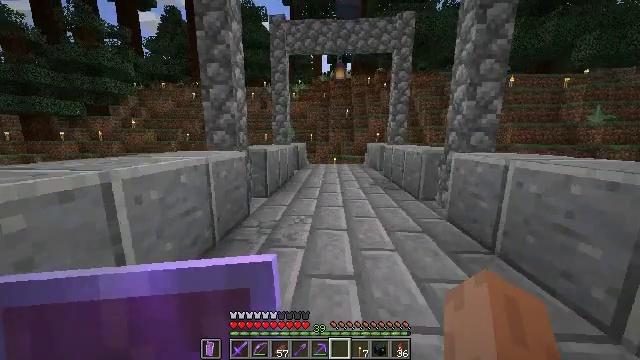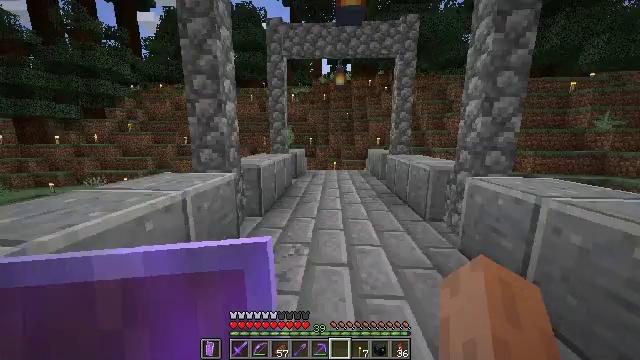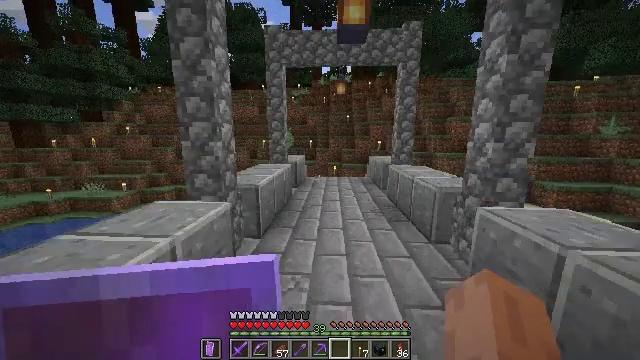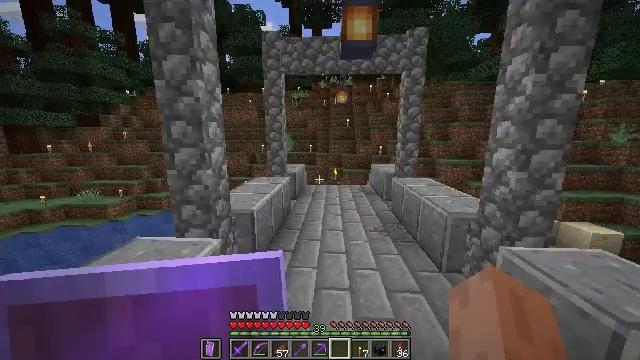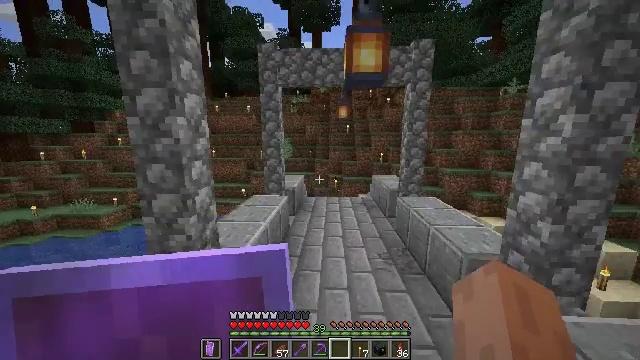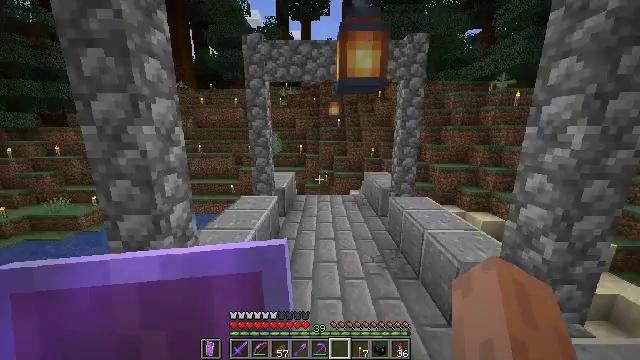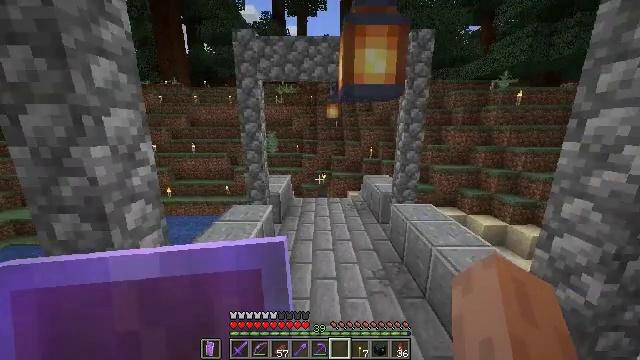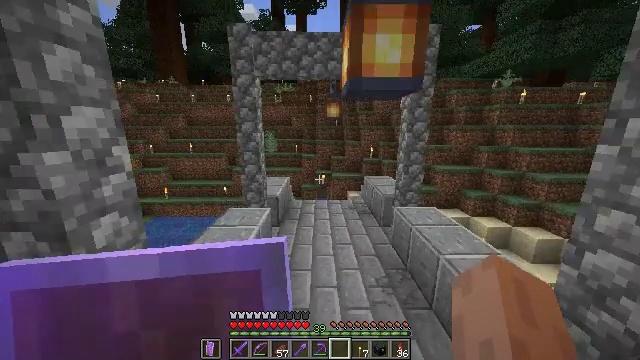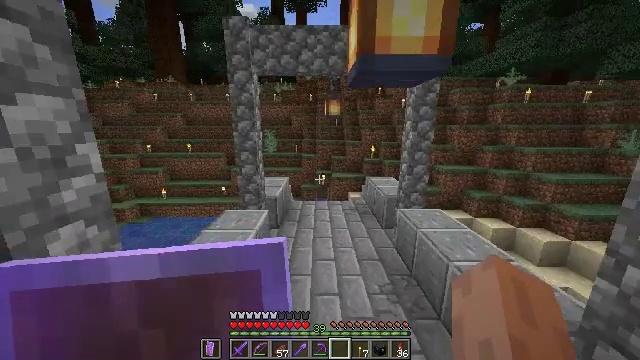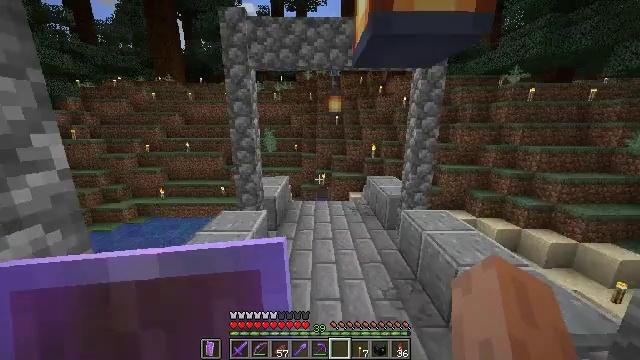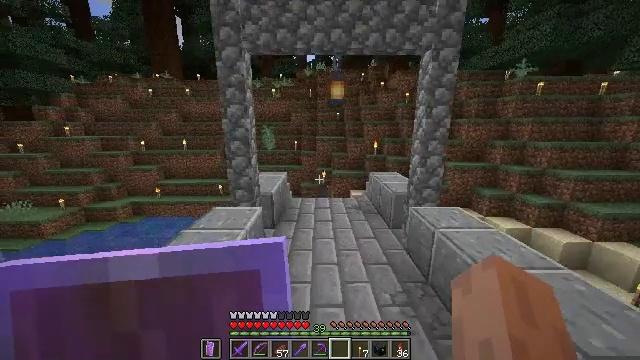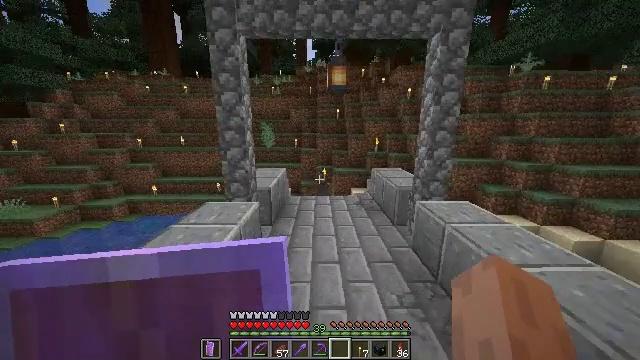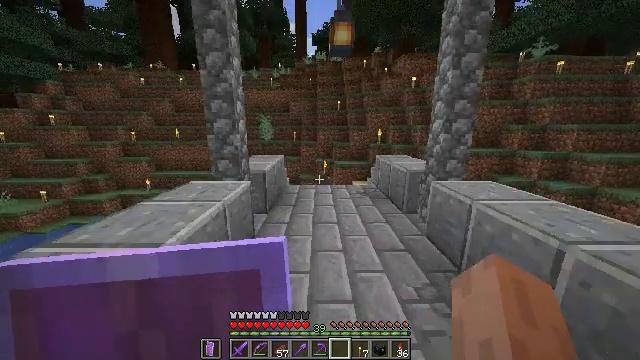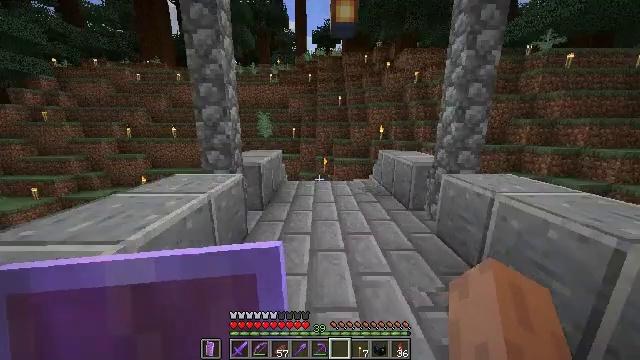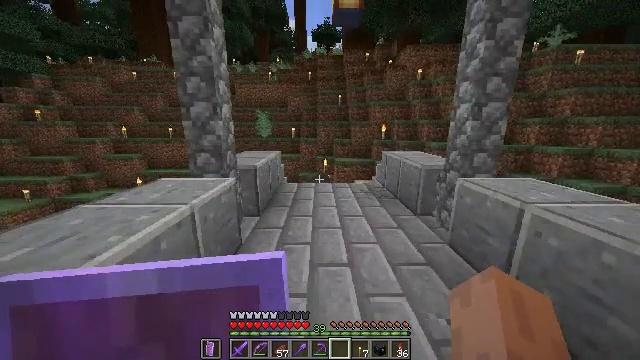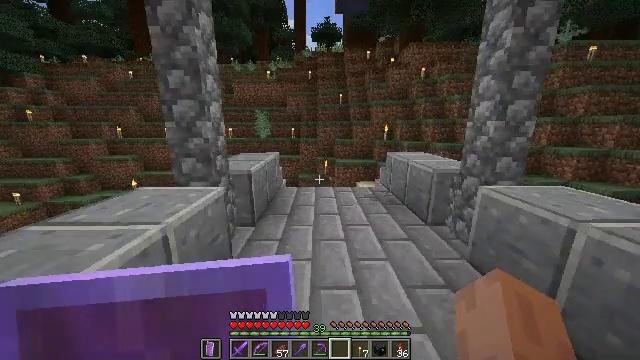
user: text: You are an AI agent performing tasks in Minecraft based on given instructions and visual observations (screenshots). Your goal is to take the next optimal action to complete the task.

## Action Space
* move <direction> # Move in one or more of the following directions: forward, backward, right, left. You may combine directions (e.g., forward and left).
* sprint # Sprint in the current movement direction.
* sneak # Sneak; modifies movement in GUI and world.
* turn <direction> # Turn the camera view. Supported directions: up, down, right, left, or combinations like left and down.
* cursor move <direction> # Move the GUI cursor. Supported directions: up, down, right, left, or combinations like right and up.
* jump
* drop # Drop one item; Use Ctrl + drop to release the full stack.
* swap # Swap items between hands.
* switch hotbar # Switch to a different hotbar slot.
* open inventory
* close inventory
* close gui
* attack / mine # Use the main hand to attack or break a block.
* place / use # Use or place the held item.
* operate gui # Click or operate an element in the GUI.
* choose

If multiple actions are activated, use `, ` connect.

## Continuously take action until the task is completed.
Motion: motion action
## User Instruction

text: Create glass by smelting sand.
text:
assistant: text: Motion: move forward, sprint
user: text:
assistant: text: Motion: move forward, sprint, jump
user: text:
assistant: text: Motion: move forward, sprint, jump
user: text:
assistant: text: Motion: move forward, sprint, jump
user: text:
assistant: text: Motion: move forward, sprint, turn right and down, jump
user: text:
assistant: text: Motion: move forward, sprint, jump
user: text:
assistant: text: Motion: move forward, sprint, jump
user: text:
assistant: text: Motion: move forward, sprint
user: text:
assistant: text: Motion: move forward, sprint
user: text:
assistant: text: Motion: move forward, sprint
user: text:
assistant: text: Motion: move forward, sprint
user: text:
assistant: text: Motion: move forward, sprint
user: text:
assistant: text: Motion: move forward, sprint
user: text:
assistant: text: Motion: move forward, sprint
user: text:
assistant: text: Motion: move forward, sprint
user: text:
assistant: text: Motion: move forward, sprint
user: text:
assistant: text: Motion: move forward, sprint
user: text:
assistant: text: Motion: move forward, sprint
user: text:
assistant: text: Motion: move forward, sprint
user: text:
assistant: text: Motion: move forward, sprint
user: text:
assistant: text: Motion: move forward, sprint
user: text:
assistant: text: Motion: move forward, sprint
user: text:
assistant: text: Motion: move forward, sprint
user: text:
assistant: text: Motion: move forward, sprint
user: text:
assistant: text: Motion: move forward, sprint, jump
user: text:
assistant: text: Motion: move forward, sprint, jump
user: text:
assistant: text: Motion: move forward, sprint, jump
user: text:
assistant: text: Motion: move forward, sprint, jump
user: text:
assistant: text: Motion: move forward, sprint, jump
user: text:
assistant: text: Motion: move forward, sprint, jump